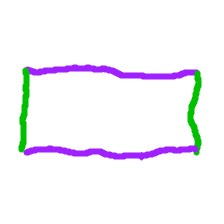
Shape: rectangle